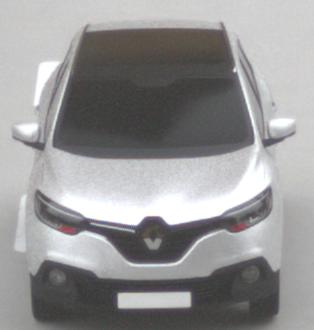
Make: Renault
Model: Kadjar ENERGY TCe 130
Detailed model: Kadjar
Model produced from: 2015/05
Model produced until: 2018/08
Doors: 5
Color: white
Road condition: dry road
Daytime: midday
Contrast: low contrast